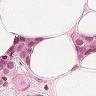
Metastatic tissue present: yes